Question: I have created a path in Adobe Illustrator and export it to SVG file format.
Now I want to implement Div objects (like circles) on the path like the red circles on the path in the image example below.
I have had difficulty finding a way to do it, How to make such implementation?
'''
<div id="pathContainer">
<svg version="1.1" id="Layer_4"
xmlns="http://www.w3.org/2000/svg" xmlns:xlink="http://www.w3.org/1999/xlink"
x="0px" y="0px" width="595.28px" height="841.89px" viewBox="0 0 595.28 841.89">
<path id="mypath" fill="#FFFFFF" stroke="#F8AC9F" stroke-miterlimit="10" d="M69.429,102.762c2.263,36.997,58.704,58.47,88.784,65.713
c19.589,4.717,39.793,11.051,60.021,14.076c10.453,1.563,22.682,4.897,33.469,6.587c11.255,1.764,29.514,5.776,39.318,10.37
c17.331,8.12,22.596,9.282,37.004,23.227c13.816,13.372,25.66,26.868,35.48,42.861c9.006,14.666,15.848,39.245,11.516,56.912
c-2.432,9.909-7.213,17.709-12.668,26.667c-5.334,8.761-10.809,15.063-18.789,22.9c-27.559,27.059-55.625,50.187-87.197,72.35
c-21.464,15.067-39.252,25.385-59.68,40.083c-15.355,11.049-31.639,19.25-44.786,32.567c-16.653,16.869-34.092,33.209-45.895,53.156
c-11.456,19.361-13.994,42.143-15.15,64.67c-1.134,22.102,2.479,49.279,10.719,68.785c8.602,20.363,41.511,43.985,62.445,48.948
c33.333,7.902,67.076,2.607,102.762-17.765c22.238-12.695,38.158-30.369,47.905-56.362c10-26.666,13.074-46.31,13.074-75.808
c0-25.195-1.361-50.486,11.578-71.688c10.111-16.566,26.264-33.844,43.184-43.961c38.639-23.104,101.459-42.234,135.48,1.689
c11.123,14.357,17.521,37.84,21.662,55.891c4.545,19.811,9.758,42.936,10.711,62.9c0.923,19.324,5.623,39.801,2.29,57.801
c-1.801,9.725-9.001,31.001-15.334,38.334c-7.562,8.756-45,37.667-60.333,45"/>
</svg>
</div>
'''

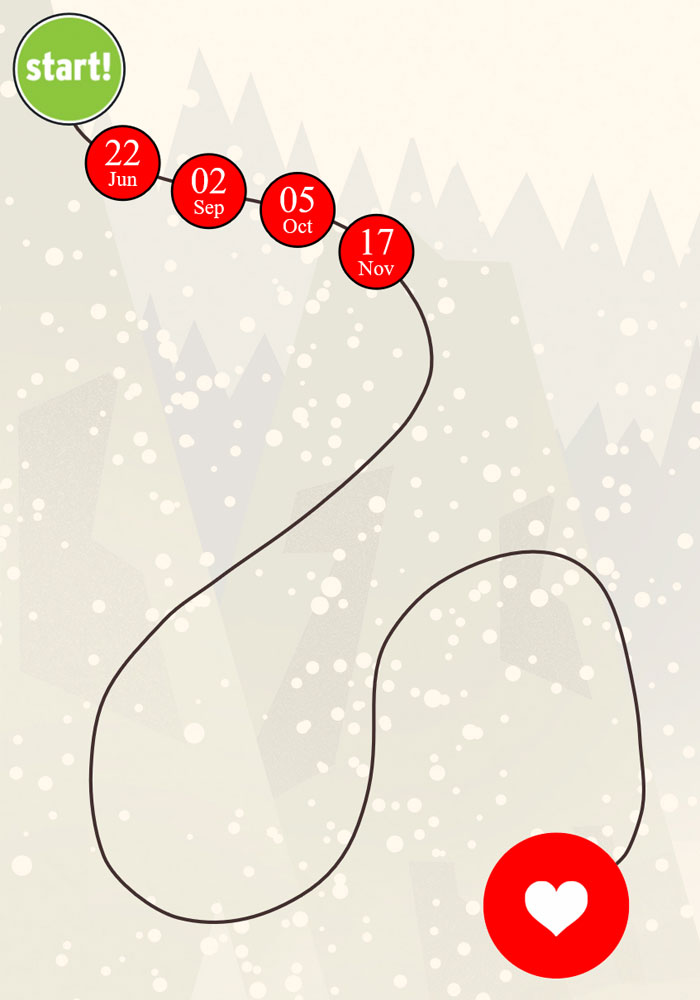
Answer: You will need to use some Javascript. Luckily the SVG DOM provides a function that allows you to get the position of a point along a path:
'''
var point = mypath.getPointAtLength(n);
'''
So once you have a reference to a path, you can position elements along it using absolute positioning.
'''
pathOnDiv("1", 0.1);
function pathOnDiv(text, pos)
{
// Get the coordinates of the point that is the fraction 'pos' along the path
var path = document.getElementById("mypath");
var pathLength = path.getTotalLength();
var loc = path.getPointAtLength(pos * pathLength);
// Make a div
var div = document.createElement("div");
div.textContent = text;
div.setAttribute("class", "pathDiv");
div.style.left = loc.x + "px";
div.style.top = loc.y + "px";
document.body.appendChild(div);
}
'''
<URL>
Note that this is a fairly simplistic demo. For instance, it assumes that:
1. your SVG is at the very top left of the window.
2. your SVG is not scaled (ie. it is at 1:1).
If those assumptions are not correct, you will need to modify the code a bit.
There are also ways to correct for assumption #2.
A simple way to correct for assumption #1 is to wrap your '<svg>' and path divs in a container div. If you give that div 'position: relative', then any pathDivs you put in there will be positioned correctly, and you don't need to worry about adjusting div positions for offset.
<URL>